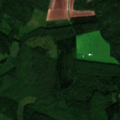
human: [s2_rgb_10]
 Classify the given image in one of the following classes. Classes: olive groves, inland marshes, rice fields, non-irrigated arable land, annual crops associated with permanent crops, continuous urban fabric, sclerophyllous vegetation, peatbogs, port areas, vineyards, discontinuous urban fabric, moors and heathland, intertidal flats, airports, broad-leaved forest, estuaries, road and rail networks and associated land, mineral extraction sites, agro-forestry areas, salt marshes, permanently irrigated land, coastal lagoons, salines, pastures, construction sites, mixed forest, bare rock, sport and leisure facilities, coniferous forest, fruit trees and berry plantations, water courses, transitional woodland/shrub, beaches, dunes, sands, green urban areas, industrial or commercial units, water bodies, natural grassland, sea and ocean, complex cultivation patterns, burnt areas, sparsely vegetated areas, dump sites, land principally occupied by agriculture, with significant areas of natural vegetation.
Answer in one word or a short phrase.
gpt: non-irrigated arable land, broad-leaved forest, coniferous forest, mixed forest